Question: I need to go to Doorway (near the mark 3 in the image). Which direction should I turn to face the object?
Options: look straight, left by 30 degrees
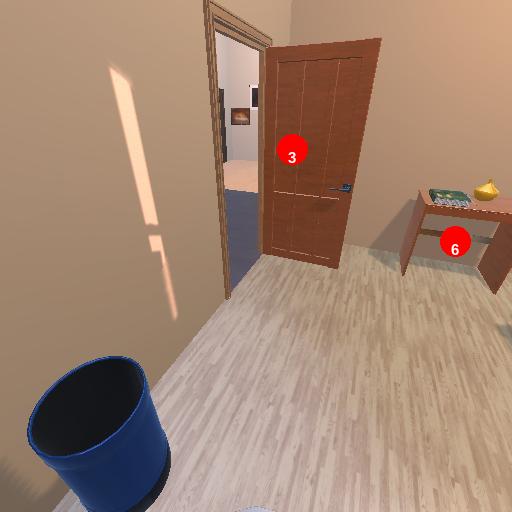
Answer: look straight